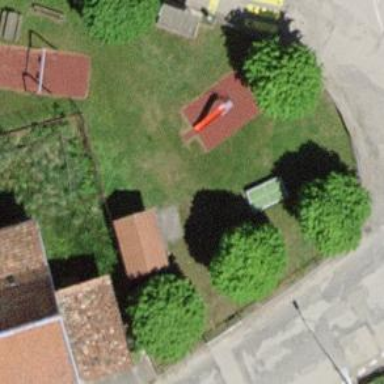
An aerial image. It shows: Lovely park for leisure and relaxation.